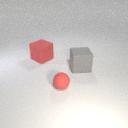
small red rubber sphere in front of large gray rubber cube